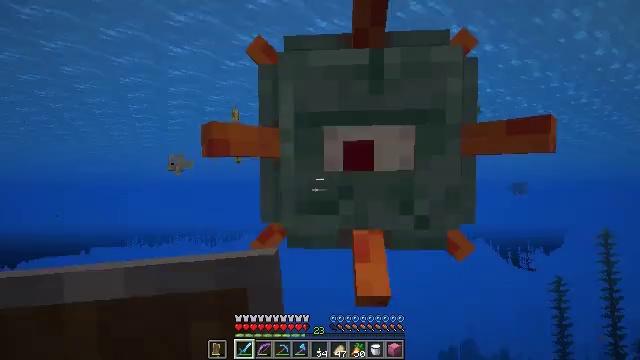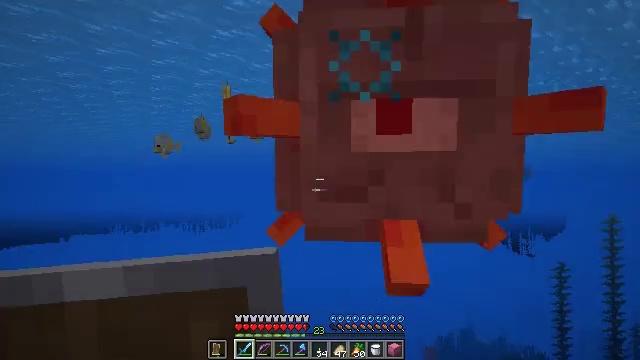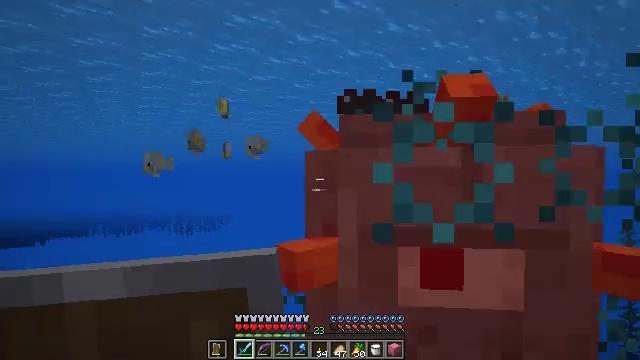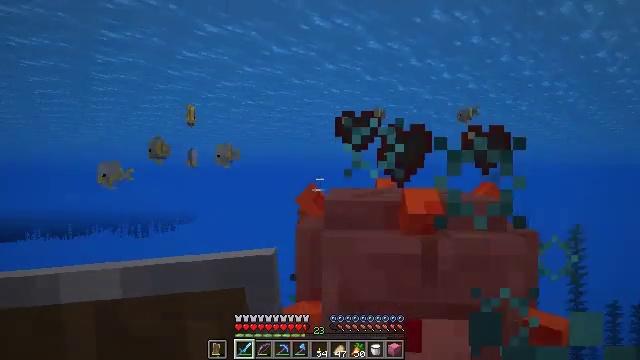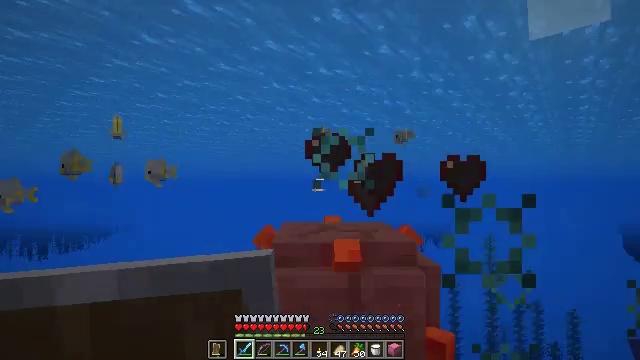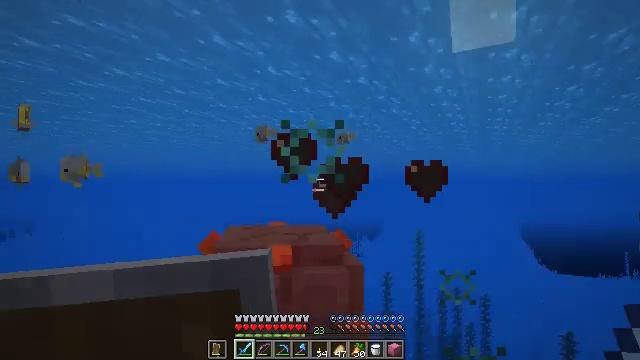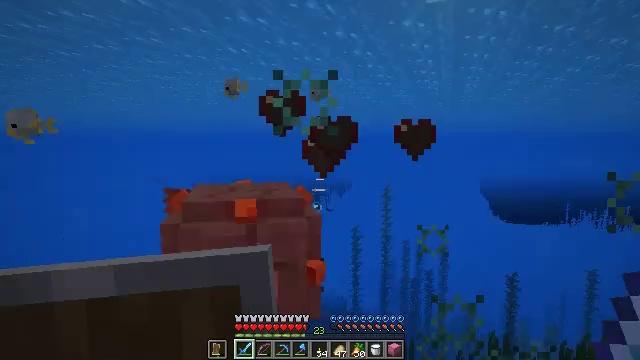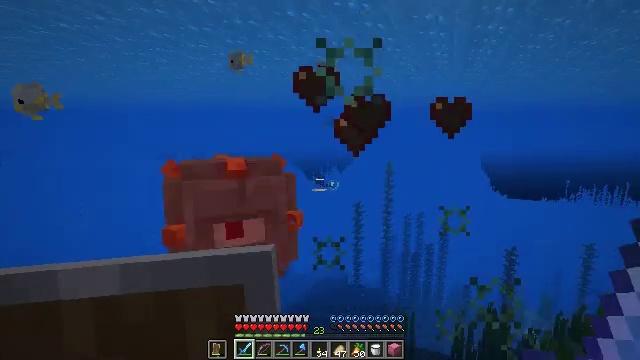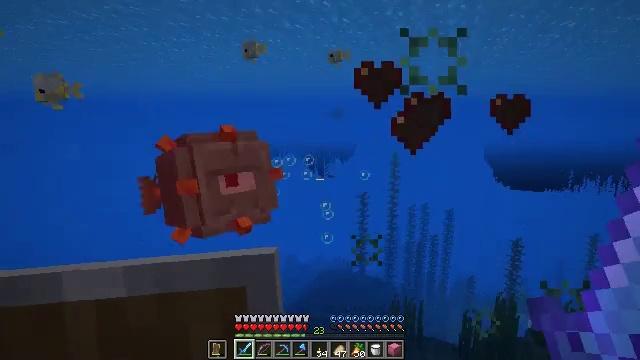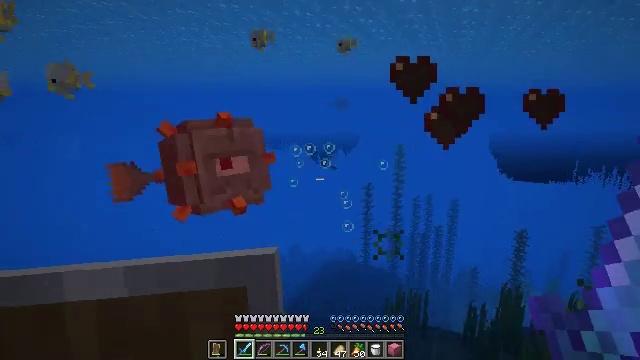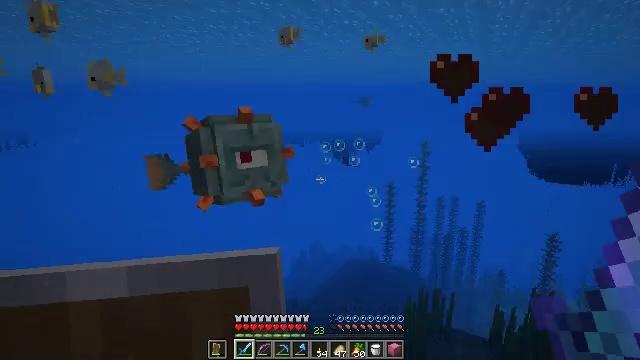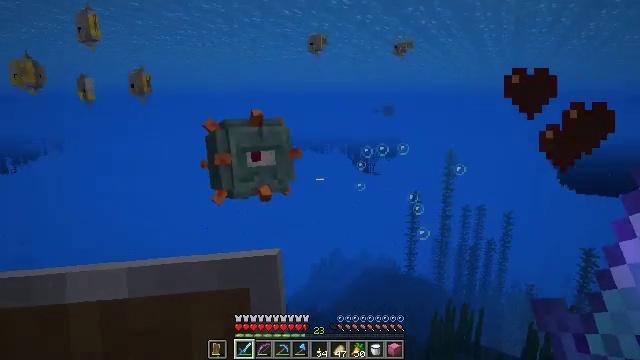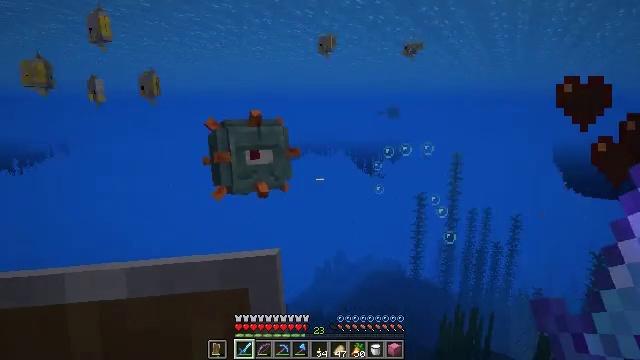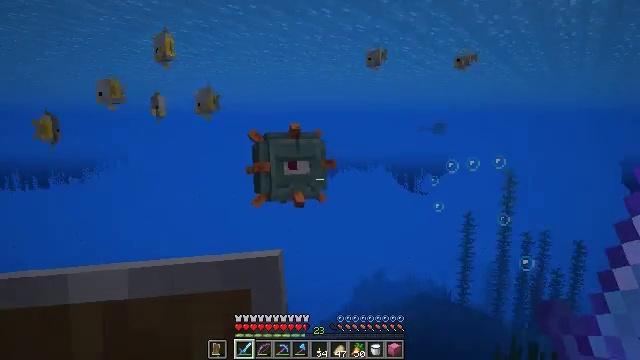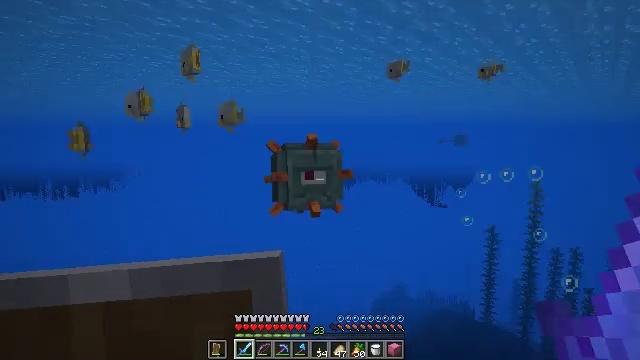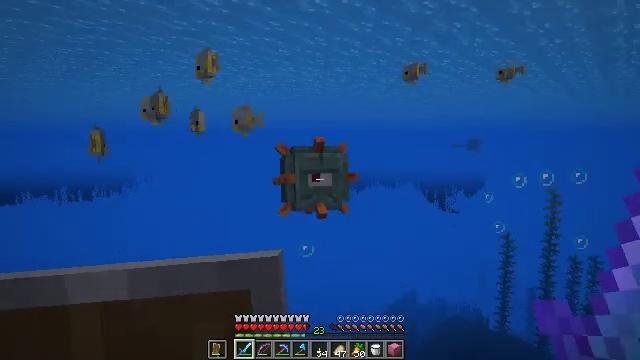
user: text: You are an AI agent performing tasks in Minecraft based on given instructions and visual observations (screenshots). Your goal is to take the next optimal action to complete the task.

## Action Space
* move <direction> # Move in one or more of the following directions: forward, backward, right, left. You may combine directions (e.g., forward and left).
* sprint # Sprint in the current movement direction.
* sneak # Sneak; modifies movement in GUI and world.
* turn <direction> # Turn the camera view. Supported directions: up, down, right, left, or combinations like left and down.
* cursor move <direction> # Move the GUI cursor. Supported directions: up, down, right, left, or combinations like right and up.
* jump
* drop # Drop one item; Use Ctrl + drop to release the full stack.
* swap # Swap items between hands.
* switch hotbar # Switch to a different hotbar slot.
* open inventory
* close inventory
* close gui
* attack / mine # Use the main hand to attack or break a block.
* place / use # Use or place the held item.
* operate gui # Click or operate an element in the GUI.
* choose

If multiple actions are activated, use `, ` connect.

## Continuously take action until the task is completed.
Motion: motion action
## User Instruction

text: Kill the guardian.
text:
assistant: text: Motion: move left, turn right and down, attack / mine
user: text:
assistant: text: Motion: move left, attack / mine
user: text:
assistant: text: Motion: move left, turn right, attack / mine
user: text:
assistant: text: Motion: move left, turn right and up
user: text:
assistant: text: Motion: move left, turn right
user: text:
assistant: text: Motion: move left, turn right and down
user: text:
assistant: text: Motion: move left, turn down
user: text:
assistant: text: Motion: move left, turn down
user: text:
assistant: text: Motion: move left, turn down
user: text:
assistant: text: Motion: move forward and move left, turn left
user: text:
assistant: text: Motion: move forward and move left, turn left and up
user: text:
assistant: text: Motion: move forward and move left
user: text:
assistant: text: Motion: move forward and move left, turn left and up
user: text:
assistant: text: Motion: move forward and move left, turn left and up
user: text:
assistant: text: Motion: move forward, sprint, turn left
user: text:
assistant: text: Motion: move forward, sprint, turn left and up
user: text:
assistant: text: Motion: move forward
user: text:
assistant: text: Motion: move forward
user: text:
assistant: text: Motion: move forward
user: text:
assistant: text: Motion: move forward and move left
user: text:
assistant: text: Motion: move forward and move left, turn right and up
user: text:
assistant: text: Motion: move forward and move left, turn right and up
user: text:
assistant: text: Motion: move forward and move left, turn up
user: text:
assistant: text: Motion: move forward and move left, turn up
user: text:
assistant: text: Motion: move forward and move left, turn right and up
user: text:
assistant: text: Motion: move forward and move left
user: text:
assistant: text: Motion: move forward and move left, turn right
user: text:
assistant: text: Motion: move forward and move left, turn right
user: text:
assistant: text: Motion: move forward and move left
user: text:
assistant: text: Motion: move forward